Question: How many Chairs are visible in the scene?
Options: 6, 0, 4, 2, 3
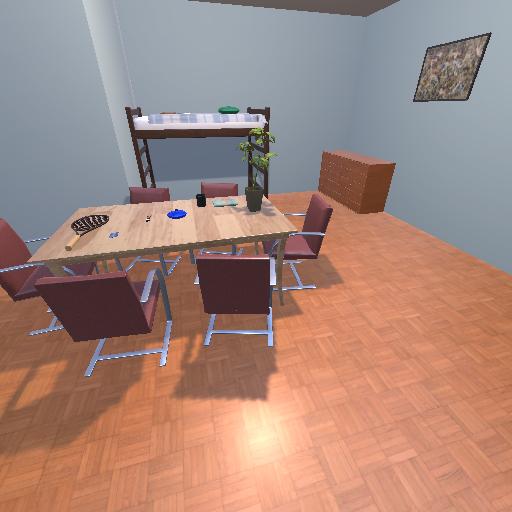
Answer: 6